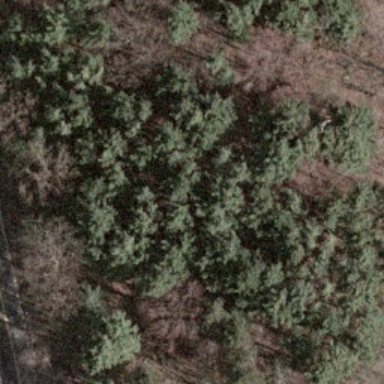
This is a forest with green and grey plants .